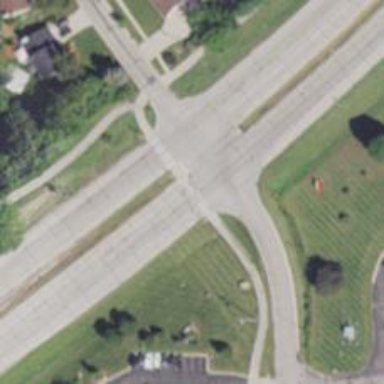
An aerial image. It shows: Asphalt path with crossing.